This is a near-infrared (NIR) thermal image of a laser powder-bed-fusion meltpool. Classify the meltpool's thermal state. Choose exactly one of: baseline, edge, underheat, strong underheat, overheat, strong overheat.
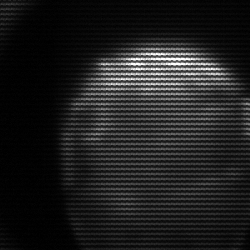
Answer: edge